Question: Im writing code to delete a node in a binary tree.All cases work except the "delete root with 2 children" case.
Here's my code:
'''
public class Main {
public static void main(String[] args) {
BinaryTree binaryTree = new BinaryTree();
binaryTree.add(50);
binaryTree.add(40);
binaryTree.add(39);
binaryTree.add(42);
binaryTree.add(41);
binaryTree.add(43);
binaryTree.add(55);
binaryTree.add(65);
binaryTree.add(60);
binaryTree.inOrderTraversal(binaryTree.root);
System.out.println();
binaryTree.removeNode(50);
binaryTree.inOrderTraversal(binaryTree.root);
}
}
'''
'''
public class BinaryTree {
Node root = null;
Node deleteNode = null;
boolean isLeftChild = false;
Node parent = root;
public void add(int d)
{
Node newNode = new Node(d);
if(root!=null)
{
Node futureParent = root;
while(true)
{
if(newNode.data < futureParent.data) //going left
{
if(futureParent.left == null)
{
futureParent.left = newNode;
newNode.parent = futureParent;
break;
}
futureParent = futureParent.left;
}
else
{
if(futureParent.right == null)
{
futureParent.right = newNode;
newNode.parent = futureParent;
break;
}
futureParent = futureParent.right;
}
}
}
else
{
root = newNode;
}
}
public void inOrderTraversal(Node node)
{
if(node!=null)
{
inOrderTraversal(node.left);
System.out.println(node.data);
inOrderTraversal(node.right);
}
}
public void findNode(int n)
{
}
public void removeNode(int n)
{
deleteNode = root;
while(deleteNode!=null)
{
if(n == deleteNode.data)
{
break;
}
parent = deleteNode;
if(n < deleteNode.data)
{
deleteNode = deleteNode.left;
if(deleteNode.data == n)
{
isLeftChild = true;
break;
}
}
else
{
deleteNode = deleteNode.right;
if(deleteNode.data == n)
{
isLeftChild = false;
break;
}
}
}
//Case 1: No children at all
if((deleteNode.left == null)&&(deleteNode.right == null))
{
parent.right = null;
//incomplete code
}
//Case 2:No right child
else if(deleteNode.right == null)
{
deleteNoRightChild();
}
//Case 3:No left child
else if(deleteNode.left == null)
{
deleteNoLeftChild();
}
//Case 4:Both Children
else
{
Node minRightNode = deleteNode.right;
while (minRightNode.left != null)
{
parent = minRightNode;
minRightNode = minRightNode.left;
}
// minRightNode.parent.left = null;
deleteNode.data = minRightNode.data;
deleteNode = minRightNode;
if(minRightNode.left == null)
{
deleteNoLeftChild();
}
else if(minRightNode.right == null)
{
deleteNoRightChild();
}
else if((minRightNode.right == null)&&(minRightNode.left == null))
{
minRightNode.parent.left = null;
}
}
}
private void deleteNoLeftChild() {
if(deleteNode == root)
{
root = deleteNode.right;
}
if(isLeftChild)
{
parent.left = deleteNode.right;
}
else
{
parent.right = deleteNode.right;
}
}
private void deleteNoRightChild() {
if(deleteNode == root)
{ //Case 2.1:deleteNode is root
root = deleteNode.left;
}
if(isLeftChild)
{
//Case 2.2: Case 2, and its a left child
parent.left = deleteNode.left;
}
else
{
//Case 2.3: Case 2, and its a right child
parent.right = deleteNode.left;
}
}
}
'''
'''
public class Node {
int data;
Node left;
Node right;
Node parent;
public Node(int d)
{
data = d;
left = null;
right = null;
}
}
'''
As you can see, I am trying to delete 50 in 'Main.java'.I debugged my code and tracked down the location giving out the NullPointerException and its in the 'deleteNoLeftChild()' routine that I wrote.Following is a screenshot:

.
The blue line highlighted in the code window is the point of exception which is strange as the right side of the assignment('deleteNode.right') is not 'null'.
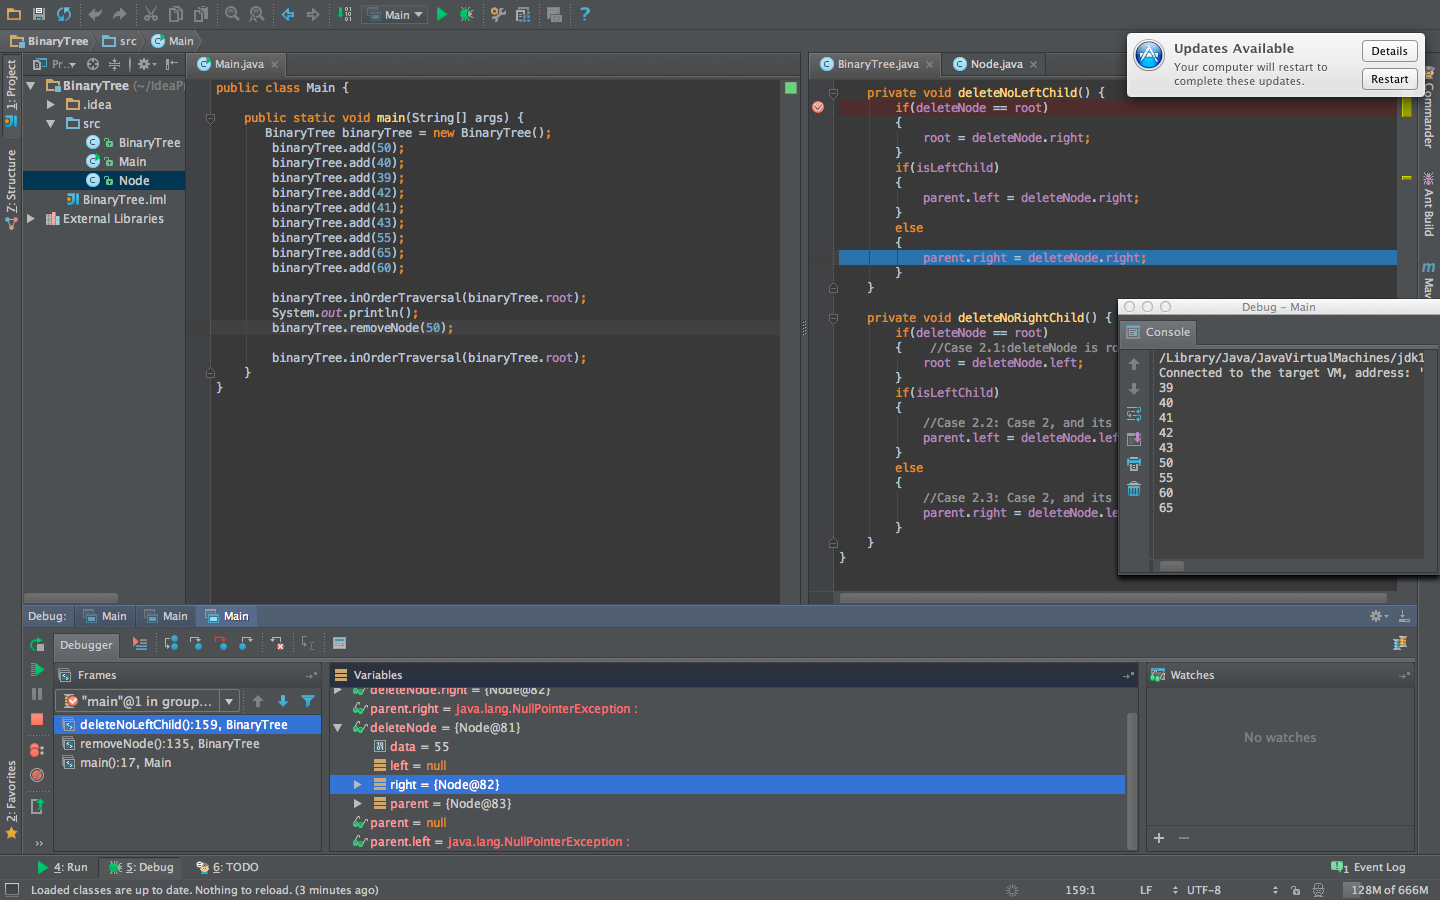
Answer: The problem lies within the lines
'''
//Case 4:Both Children
else
{
Node minRightNode = deleteNode.right;
while (minRightNode.left != null)
{
parent = minRightNode;
minRightNode = minRightNode.left;
}
...
}
'''
You are setting the parent only if the minimum right node has a left child. In your scenario this is not true, hence 'parent' not set/ null. You can test this by changing the layout of the tree.